Question: I'm trying to use LibTiff in a C++ Program in Visual Studio 2010. I downloaded tiff-3.9.2.zip from <URL>. To test LibTiff it would be nice if someone could give me a step by step instruction how to import libtiff to visual Studio and build the Fax2Tiff tool.
There are so many files so that I am totally confused.
What I already have done:
1) Created a new Empty Win32 Console Application Project named "TiffTest"
2) Copied the folder "libtiff" from the tiff-3.9.2.zip to the Project Folder
3) Copied the file "fax2tiff.c" to the Project Folder
4) Added those files to the Project

5) Added the "libtiff" folter to the additional include folders
6) Renamed the files "tif_config.vc.h" and "tiffconf.vc.h" to "tif_config.h" and "tiffconf.h"
7) Tried to compile it.
This does not really work. All I do to get rid of the error messages causes new error messages. Can anyone tell me how I can get libtiff to work?
I really need help...
Thank you so much!
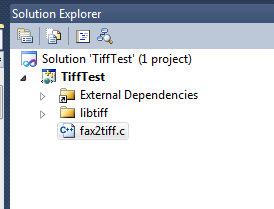
Answer: I think it would be better
- -
In addition, you should decide which version of the file- and memory-related files you want to use in your version of the library. There are Unix, DOS and Windows-style versions for file- and memory related files.
And for fax2tiff you will probably need Windows version of the 'getopt.c' and 'getopt.h' files. You may use 'wingetopt.h' and 'wingetopt.c' <URL>
I successfully use libtiff-3.9.4 and tiff2pdf built using this approach.
Btw, libtiff version 3.9.4 is most recent one in 3.x branch.
Below is the part of my 'LibTiff.vcxproj'. It shows which files are needed to build libtiff on Windows using Visual Studio 2010.
'''
<ItemGroup>
<ClInclude Include="t4.h" />
<ClInclude Include="tiff.h" />
<ClInclude Include="tiffconf.h" />
<ClInclude Include="tiffio.h" />
<ClInclude Include="tiffiop.h" />
<ClInclude Include="tiffvers.h" />
<ClInclude Include="tif_config.h" />
<ClInclude Include="tif_dir.h" />
<ClInclude Include="tif_fax3.h" />
<ClInclude Include="tif_predict.h" />
<ClInclude Include="uvcode.h" />
</ItemGroup>
<ItemGroup>
<ClCompile Include="tif_aux.c" />
<ClCompile Include="tif_close.c" />
<ClCompile Include="tif_codec.c" />
<ClCompile Include="tif_color.c" />
<ClCompile Include="tif_compress.c" />
<ClCompile Include="tif_dir.c" />
<ClCompile Include="tif_dirinfo.c" />
<ClCompile Include="tif_dirread.c" />
<ClCompile Include="tif_dirwrite.c" />
<ClCompile Include="tif_dumpmode.c" />
<ClCompile Include="tif_error.c" />
<ClCompile Include="tif_extension.c" />
<ClCompile Include="tif_fax3.c" />
<ClCompile Include="tif_fax3sm.c" />
<ClCompile Include="tif_flush.c" />
<ClCompile Include="tif_getimage.c" />
<ClCompile Include="tif_jbig.c" />
<ClCompile Include="tif_jpeg.c" />
<ClCompile Include="tif_luv.c" />
<ClCompile Include="tif_lzw.c" />
<ClCompile Include="tif_next.c" />
<ClCompile Include="tif_ojpeg.c" />
<ClCompile Include="tif_open.c" />
<ClCompile Include="tif_packbits.c" />
<ClCompile Include="tif_pixarlog.c" />
<ClCompile Include="tif_predict.c" />
<ClCompile Include="tif_print.c" />
<ClCompile Include="tif_read.c" />
<ClCompile Include="tif_strip.c" />
<ClCompile Include="tif_swab.c" />
<ClCompile Include="tif_thunder.c" />
<ClCompile Include="tif_tile.c" />
<ClCompile Include="tif_unix.c" />
<ClCompile Include="tif_version.c" />
<ClCompile Include="tif_warning.c" />
<ClCompile Include="tif_write.c" />
<ClCompile Include="tif_zip.c" />
'''